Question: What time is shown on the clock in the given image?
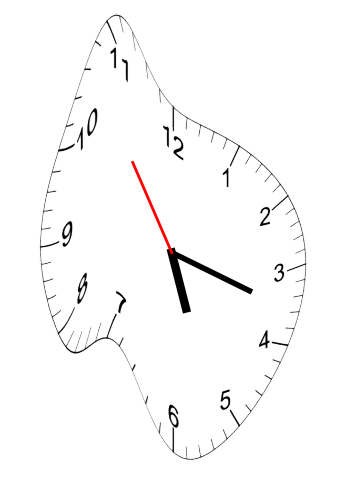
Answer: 05:17:54